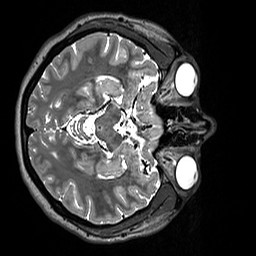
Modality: T2w
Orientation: axial
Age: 23
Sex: female
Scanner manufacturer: siemens
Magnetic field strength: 3 T
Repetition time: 3.2 s
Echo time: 0.412 s